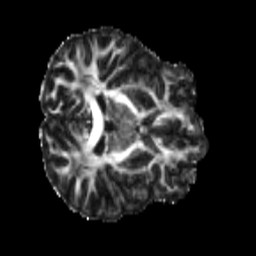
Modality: FA
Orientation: axial
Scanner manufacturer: siemens
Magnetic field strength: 3 T
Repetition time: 4 s
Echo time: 0.0594 s